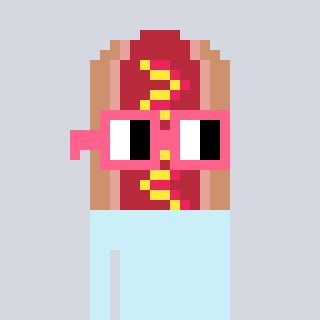
a pixel art character with square pink glasses, a hotdog-shaped head and a bluegrey-colored body on a cool background